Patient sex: M
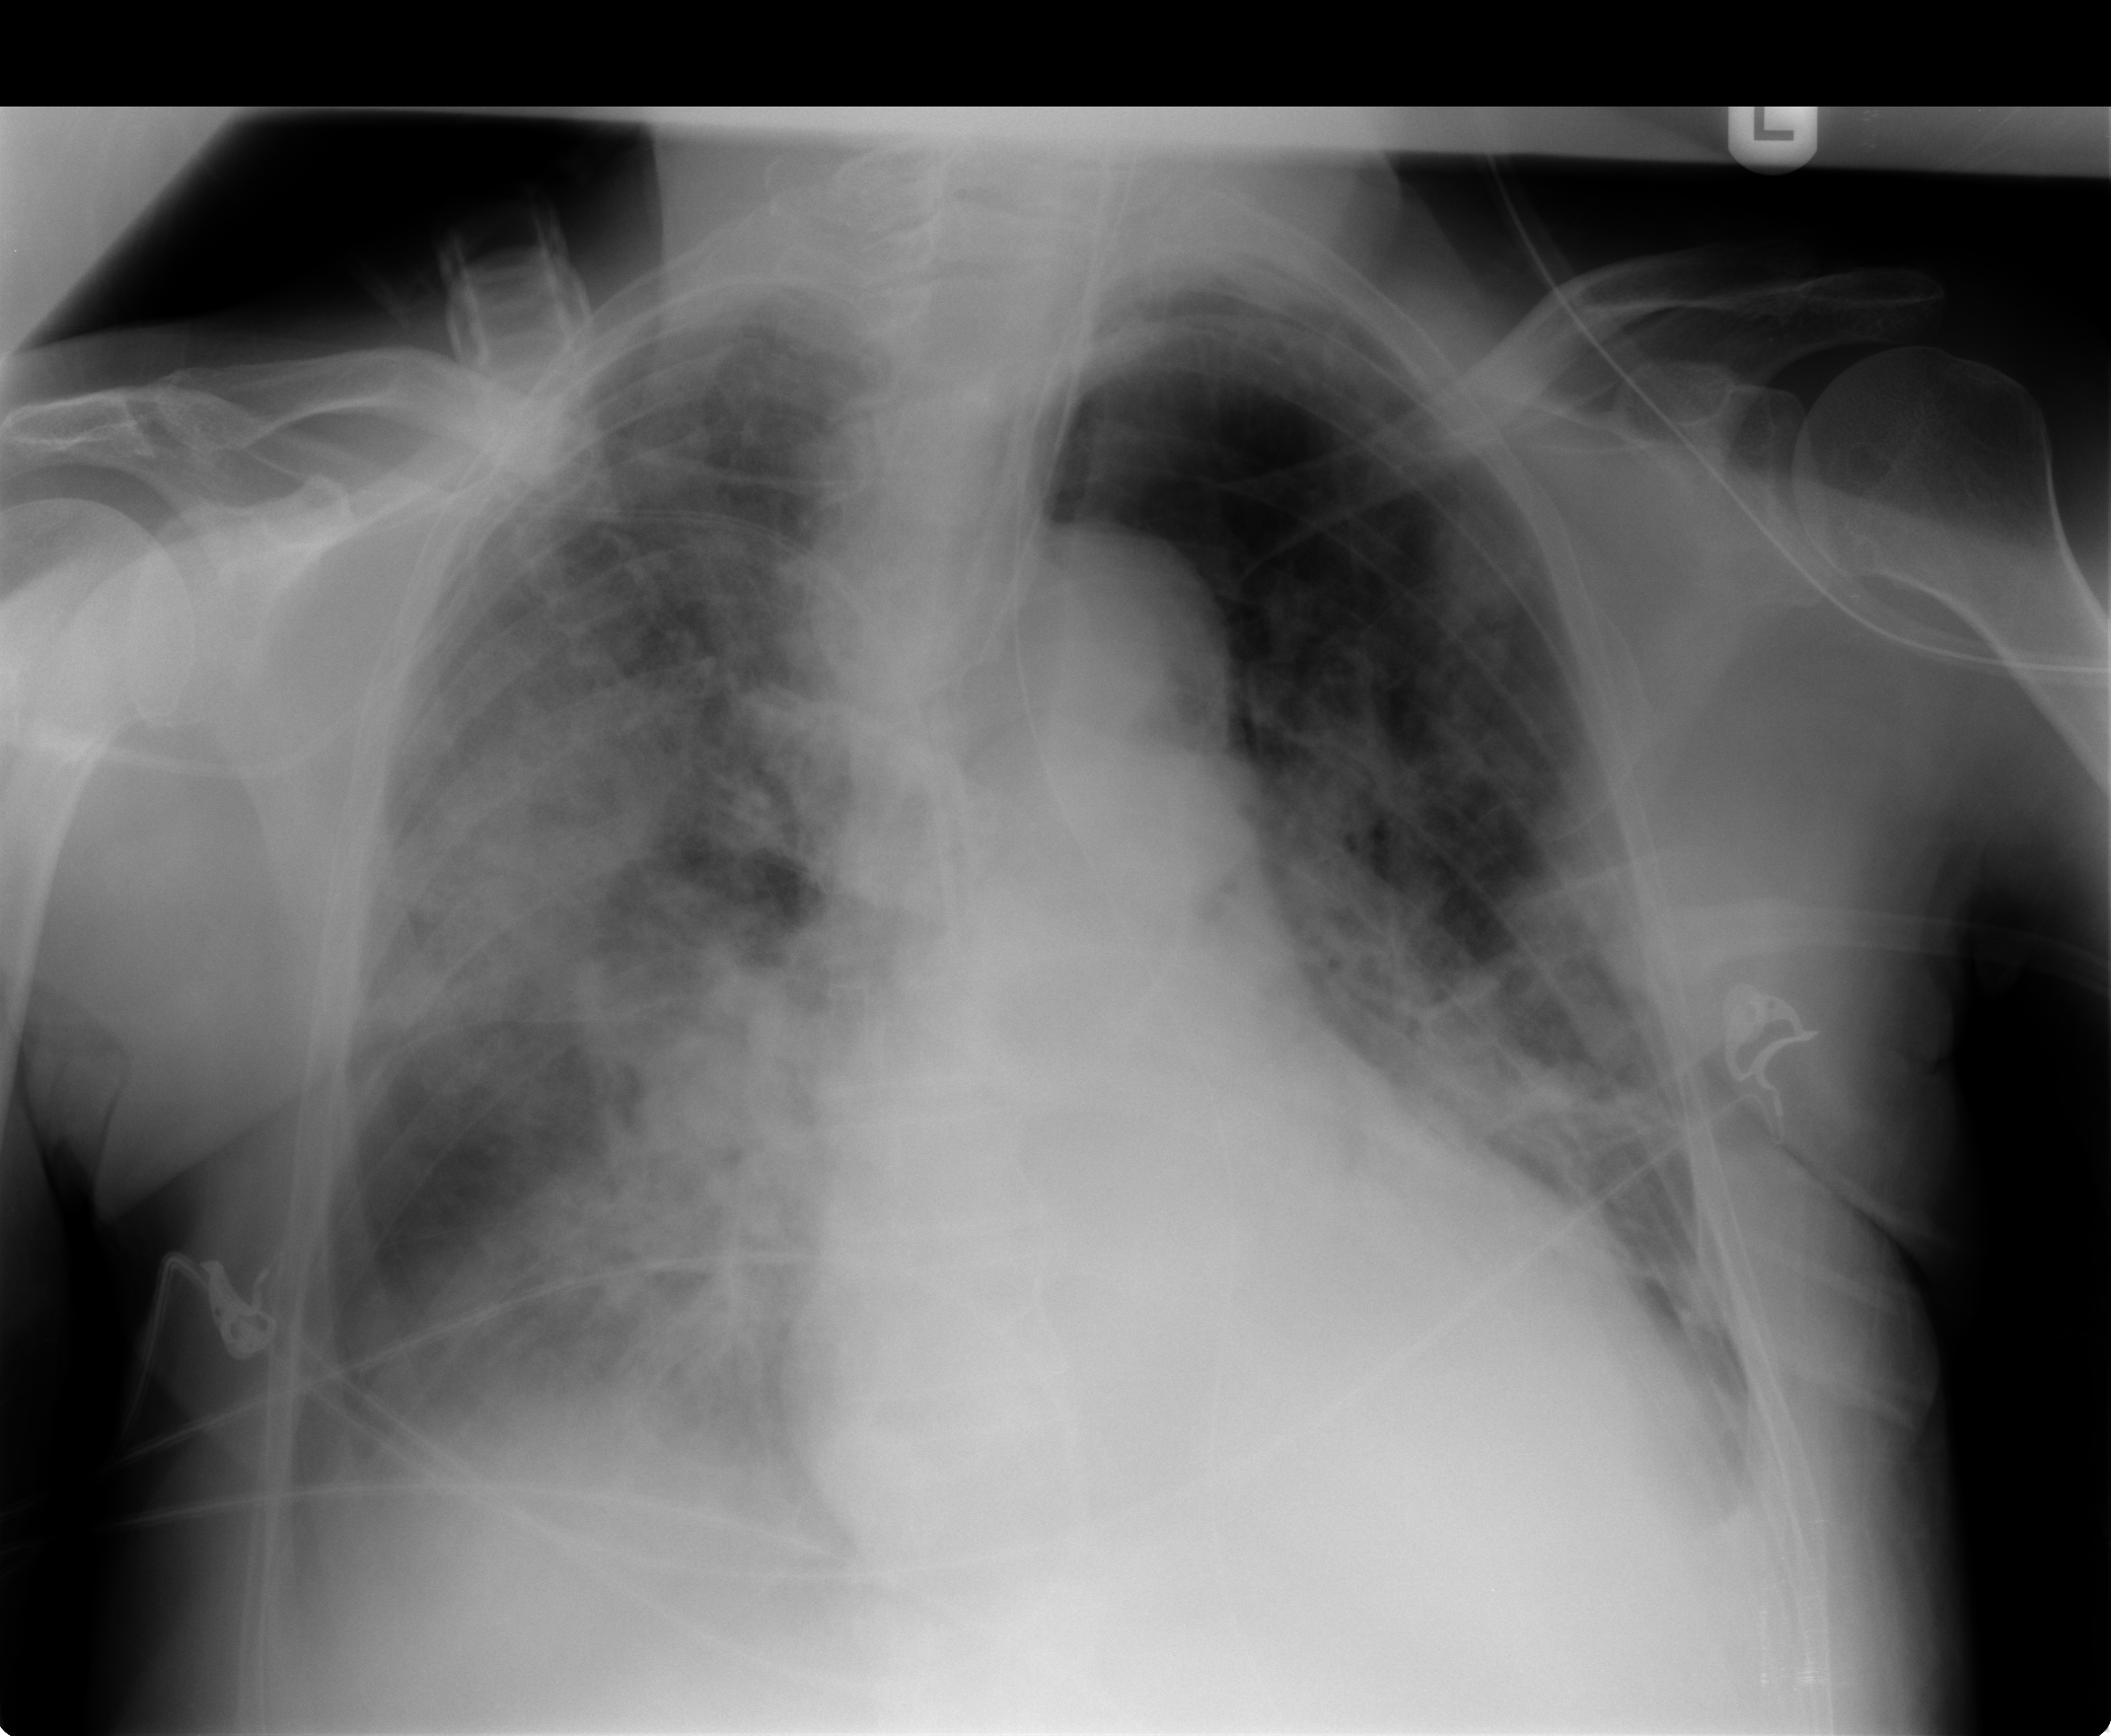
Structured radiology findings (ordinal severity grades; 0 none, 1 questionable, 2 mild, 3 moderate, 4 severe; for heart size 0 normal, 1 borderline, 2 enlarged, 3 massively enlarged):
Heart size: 2
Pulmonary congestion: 3
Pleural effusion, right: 3
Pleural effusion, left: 2
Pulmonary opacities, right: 3
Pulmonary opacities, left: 2
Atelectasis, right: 3
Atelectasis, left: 2